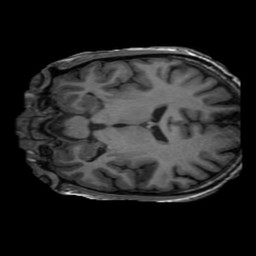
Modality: T1w
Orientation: coronal
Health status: ill
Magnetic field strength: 3 T